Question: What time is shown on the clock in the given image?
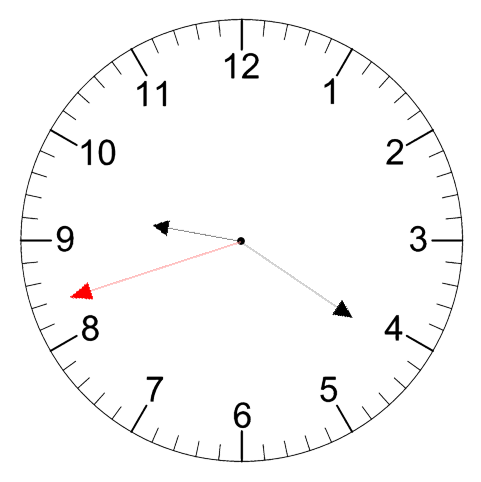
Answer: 09:20:42